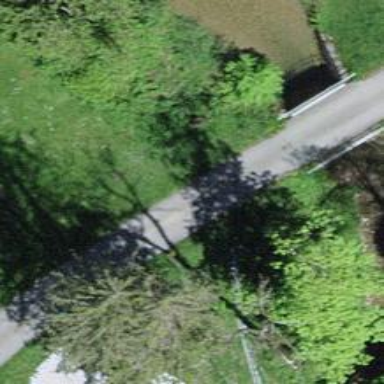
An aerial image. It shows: Service road that crosses over bridge.